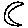
Label: moon